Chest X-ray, PA view. Patient: 29 years old, sex F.
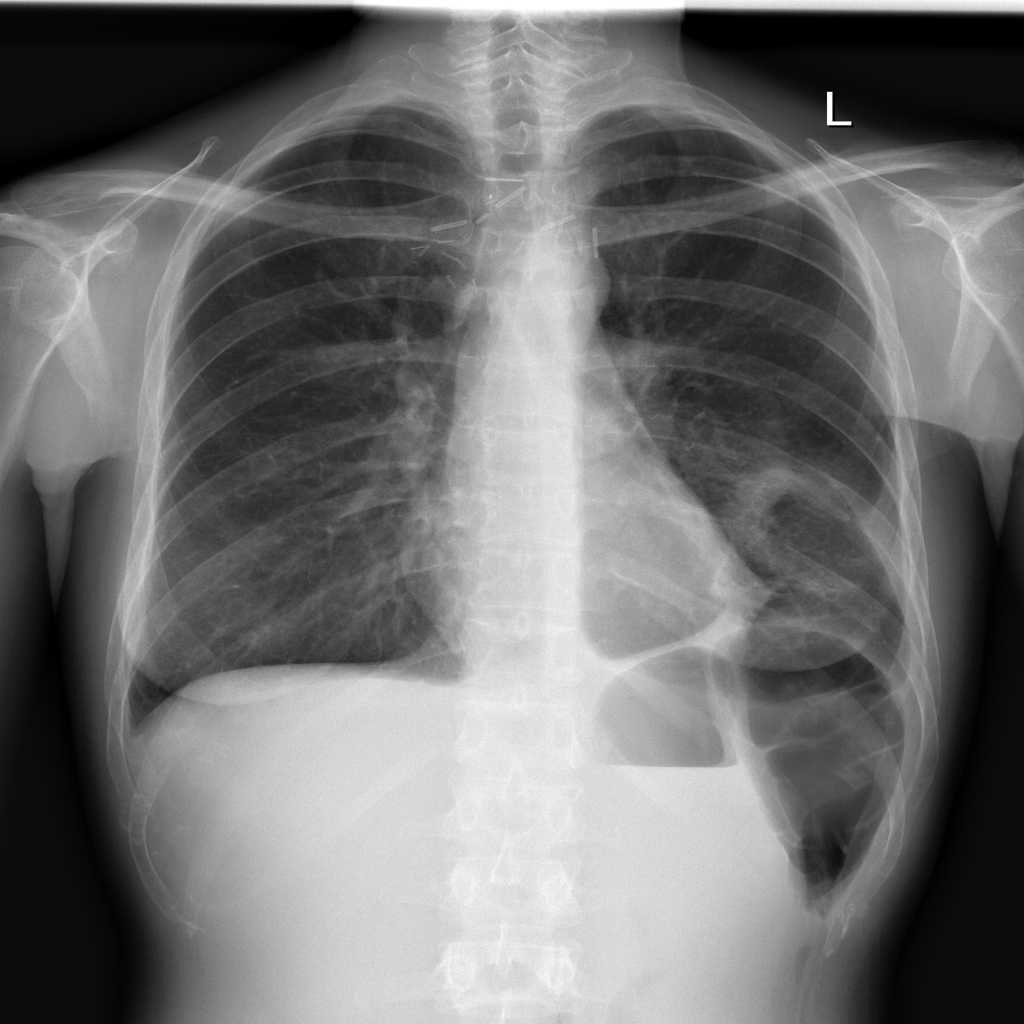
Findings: No Finding